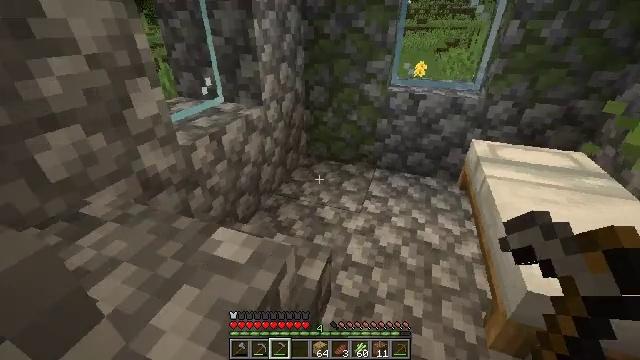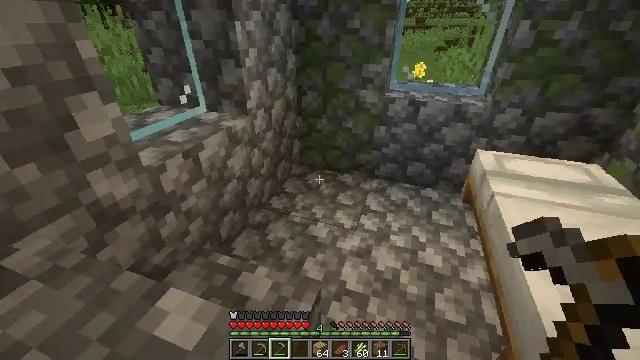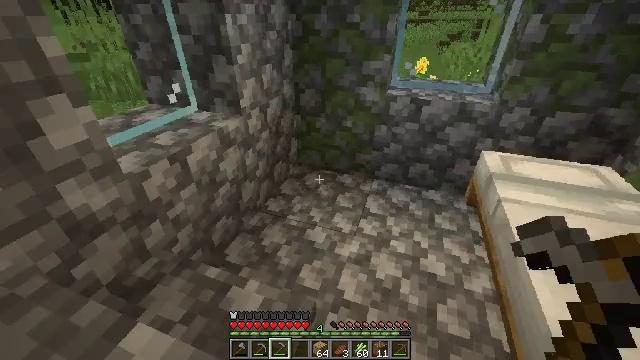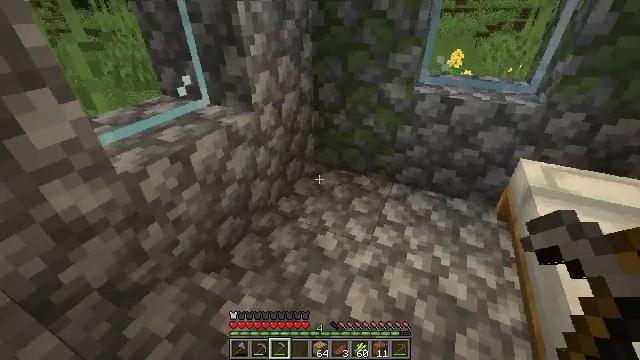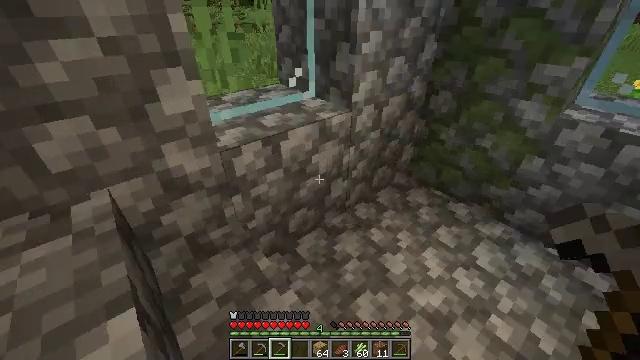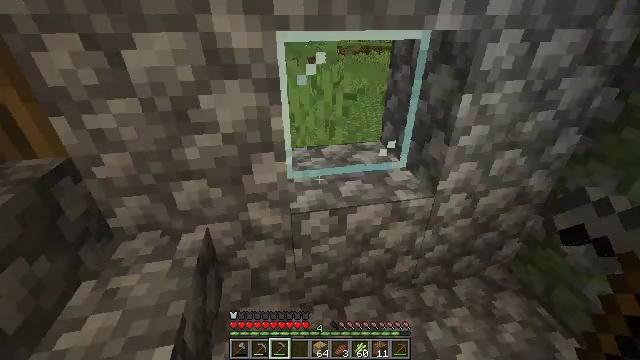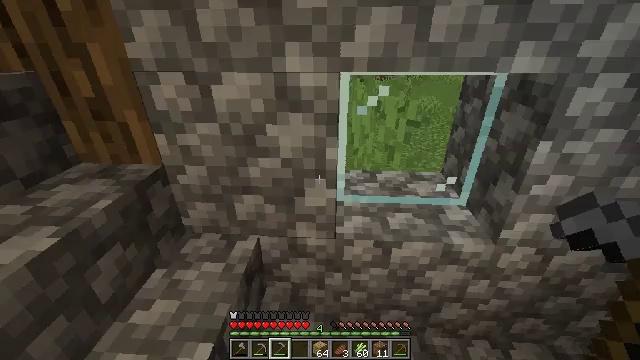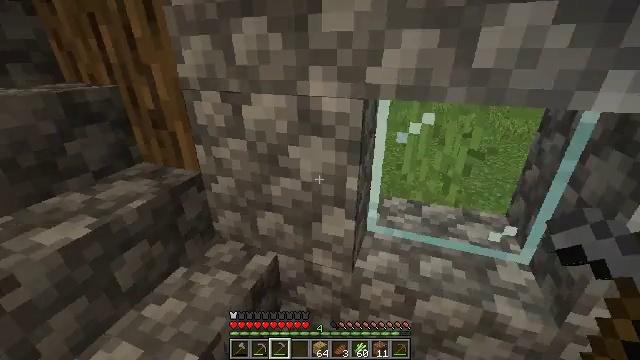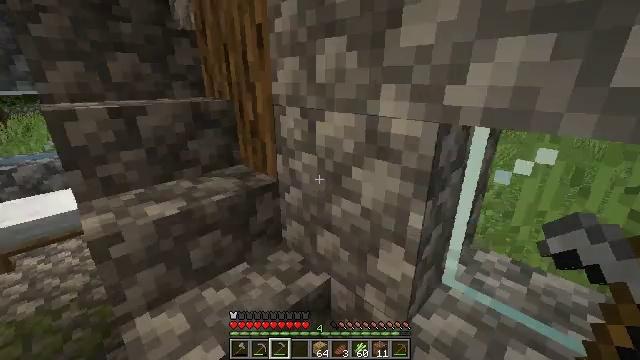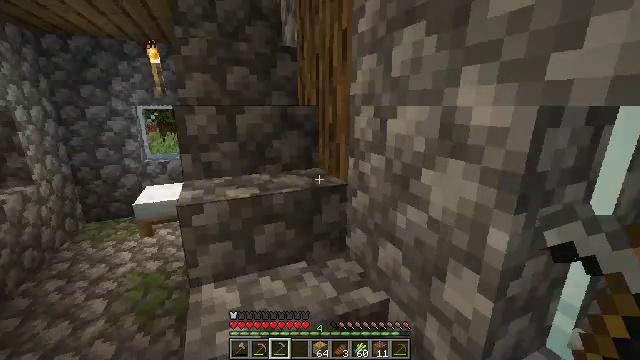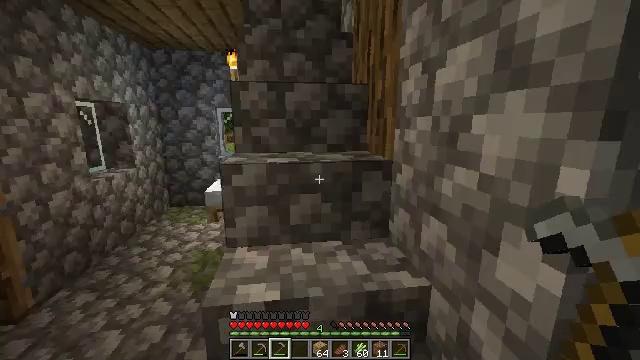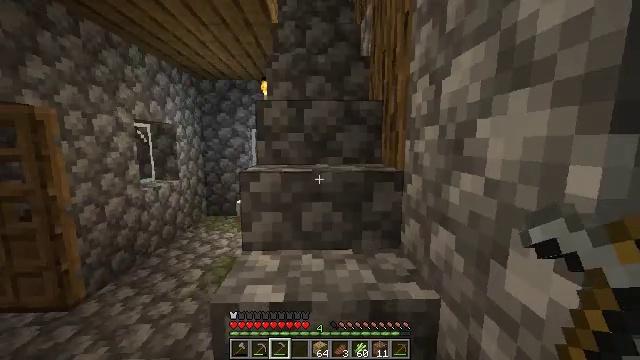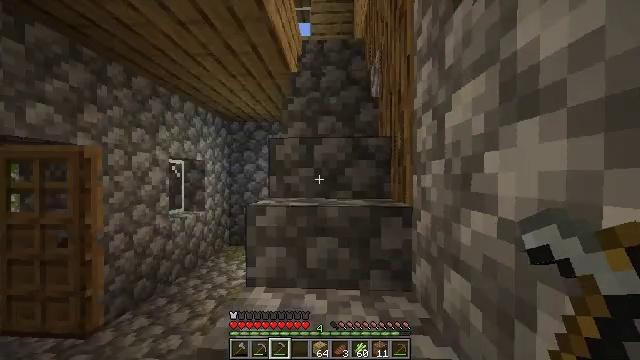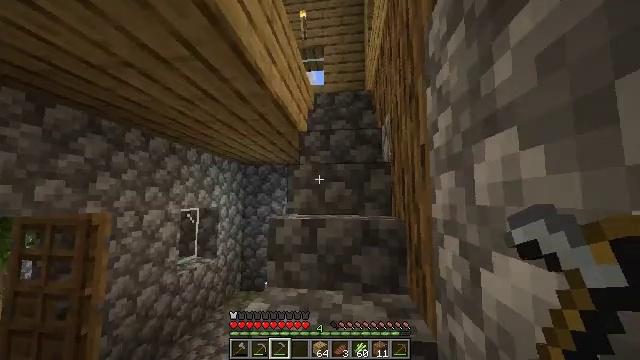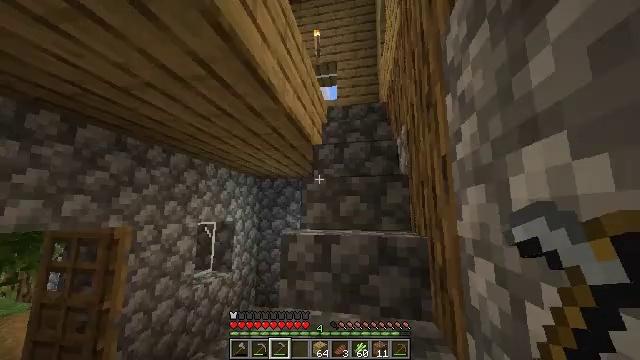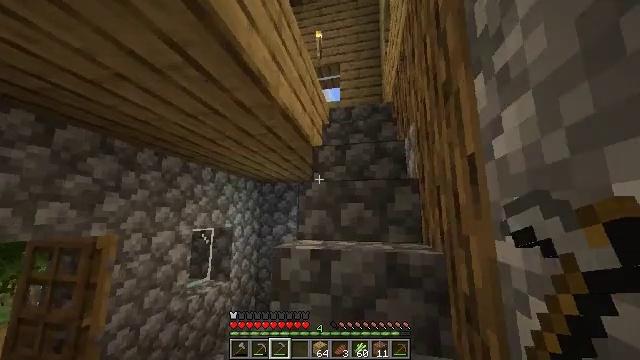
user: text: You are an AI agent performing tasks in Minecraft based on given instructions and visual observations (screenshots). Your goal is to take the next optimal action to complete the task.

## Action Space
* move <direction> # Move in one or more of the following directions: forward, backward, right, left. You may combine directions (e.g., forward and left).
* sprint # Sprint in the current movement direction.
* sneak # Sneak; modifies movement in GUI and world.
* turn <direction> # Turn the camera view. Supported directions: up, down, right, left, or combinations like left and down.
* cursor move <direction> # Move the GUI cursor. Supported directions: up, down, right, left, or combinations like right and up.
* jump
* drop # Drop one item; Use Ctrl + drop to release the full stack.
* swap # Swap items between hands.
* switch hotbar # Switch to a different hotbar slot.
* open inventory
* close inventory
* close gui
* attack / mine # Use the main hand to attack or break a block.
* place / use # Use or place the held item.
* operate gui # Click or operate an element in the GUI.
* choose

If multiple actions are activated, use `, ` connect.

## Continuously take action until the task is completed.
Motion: motion action
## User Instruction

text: Remove oak leaves from branches.
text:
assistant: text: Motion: move forward
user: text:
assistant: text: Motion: move forward, turn down
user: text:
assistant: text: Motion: move forward and move right, turn left and down
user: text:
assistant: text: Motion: move forward and move right, turn left
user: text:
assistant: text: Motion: move forward and move right, turn left and up
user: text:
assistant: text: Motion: move forward and move right, turn left and up
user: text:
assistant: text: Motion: move forward and move right, turn left and up
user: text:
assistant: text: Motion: move forward and move right, turn left and up
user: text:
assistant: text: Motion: move forward and move right, turn left and up
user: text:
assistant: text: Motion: move forward, sprint, turn left and up
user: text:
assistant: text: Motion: move forward, sprint, turn left and up
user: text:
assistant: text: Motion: move forward, sprint, turn left and up
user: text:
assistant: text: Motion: move forward, sprint, turn left and up
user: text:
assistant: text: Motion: move forward, sprint, turn left and up
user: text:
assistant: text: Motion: move forward, sprint, turn left and up
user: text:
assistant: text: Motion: move forward, sprint
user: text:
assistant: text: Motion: move forward, sprint, turn right
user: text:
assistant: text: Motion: move forward and move right, sprint, turn right and up
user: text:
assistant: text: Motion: move forward and move right, sprint
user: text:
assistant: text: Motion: move forward and move right, sprint
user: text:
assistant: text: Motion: move forward and move right, sprint
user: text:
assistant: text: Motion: move forward and move right, sprint, turn left and down
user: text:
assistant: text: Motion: move forward and move right, sprint, turn left and down
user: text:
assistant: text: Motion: move forward and move right, sprint, turn left and down
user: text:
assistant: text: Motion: move forward and move right, sprint, turn left and down
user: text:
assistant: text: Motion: move forward and move right, sprint, turn left and down
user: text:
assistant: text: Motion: move forward and move right, sprint, turn left and down
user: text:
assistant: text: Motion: move forward and move right, sprint, turn left
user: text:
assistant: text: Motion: move forward and move right, sprint, turn left and down
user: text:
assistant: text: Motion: move forward and move right, sprint, turn left and down